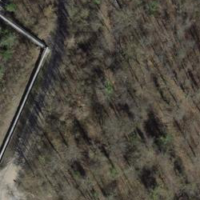
EUNIS habitat code: 41
Species observed at this site:
Ilex aquifolium